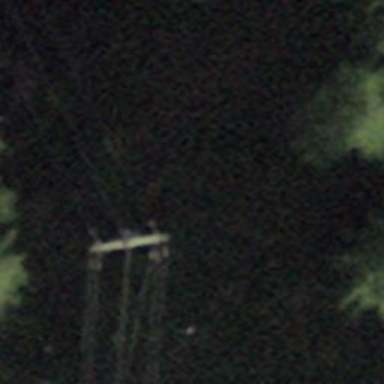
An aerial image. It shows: Power line is depicted.